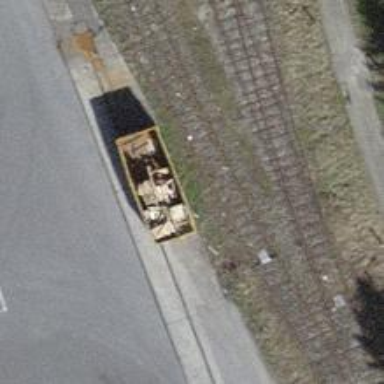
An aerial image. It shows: Railway switch.